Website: bh-photo
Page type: store-pickup
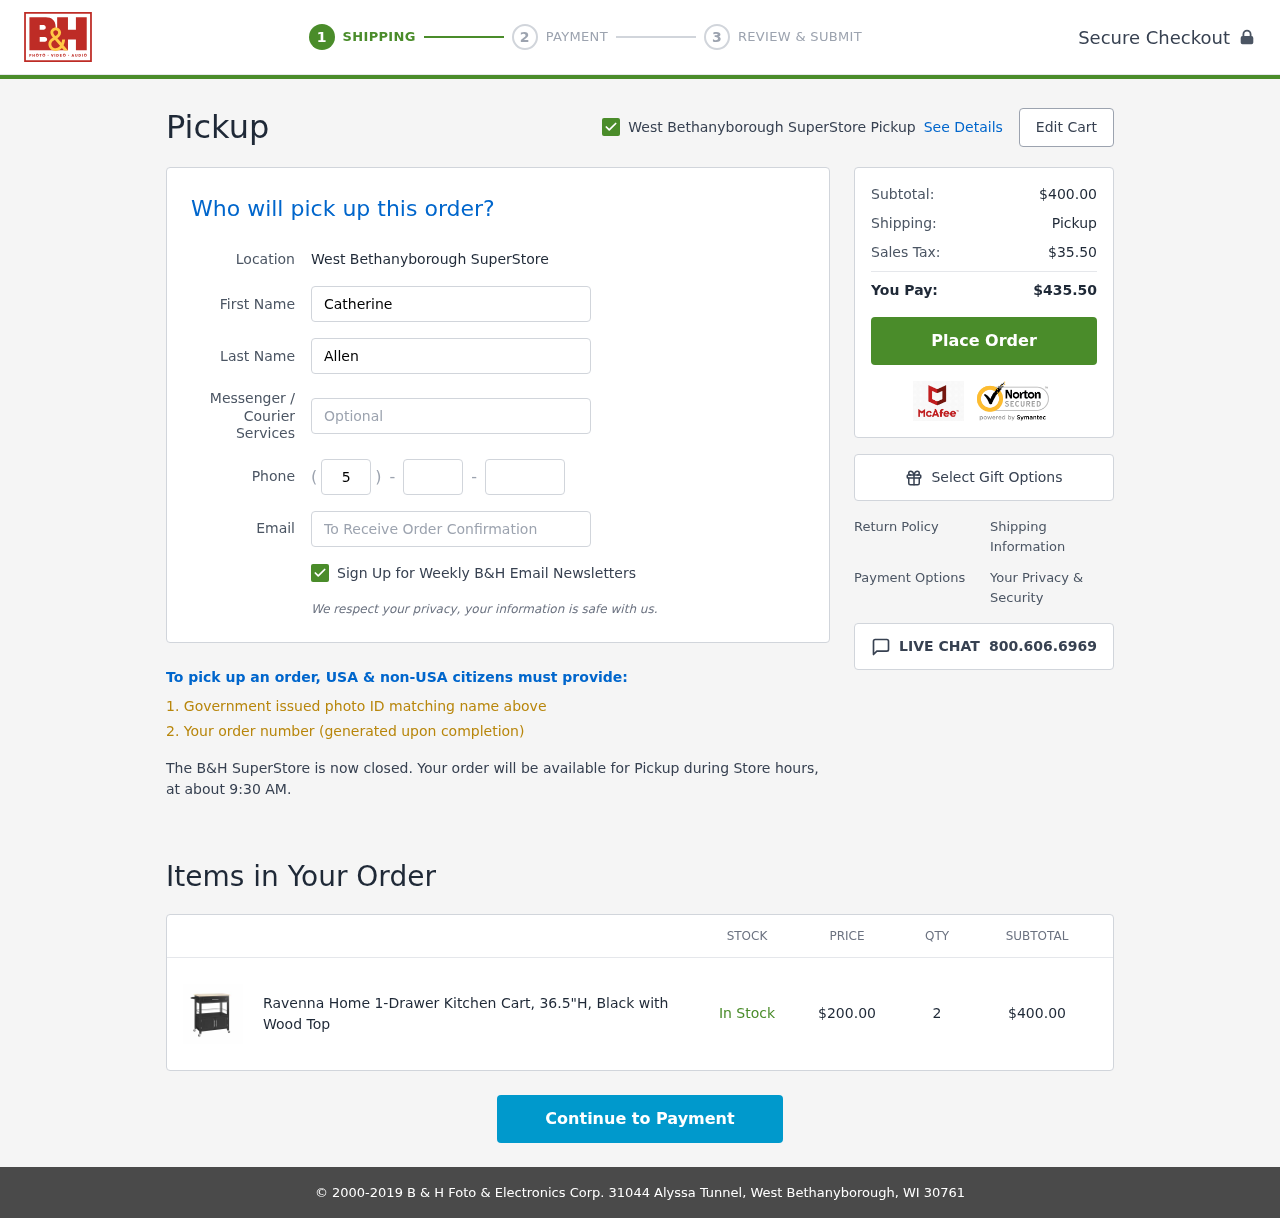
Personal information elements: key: PII_EMAIL
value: catherine_allen@hotmail.com
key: PII_FIRSTNAME
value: Catherine
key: PII_LASTNAME
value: Allen
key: PII_LOCATION1_CITY
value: West Bethanyborough SuperStore Pickup
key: PII_LOCATION1_CITY
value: West Bethanyborough SuperStore
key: PII_PHONE_AREA
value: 533
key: PII_PHONE_PREFIX
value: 999
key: PII_PHONE_SUFFIX
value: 2610
Product elements: key: PRODUCT1_NAME
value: Ravenna Home 1-Drawer Kitchen Cart, 36.5"H, Black with Wood Top
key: PRODUCT1_PRICE
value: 200
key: PRODUCT1_QUANTITY
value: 2
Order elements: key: ORDER_SUBTOTAL
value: $400.00
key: ORDER_TAX
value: $35.50
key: ORDER_TOTAL
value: $435.50